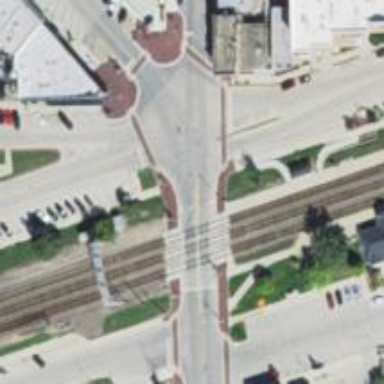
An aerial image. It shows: Crossing for the railway.